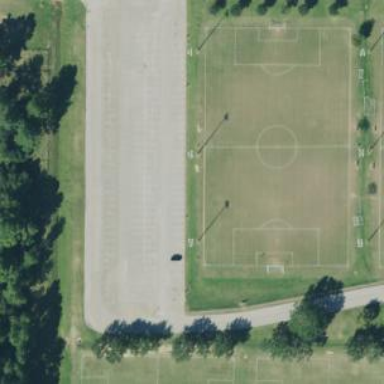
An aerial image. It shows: Soccer pitch for leisure land activities.